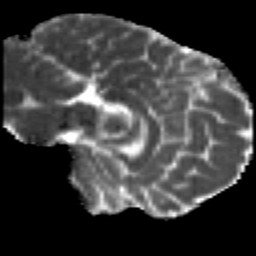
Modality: MD
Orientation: sagittal
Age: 29
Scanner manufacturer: siemens
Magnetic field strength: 3 T
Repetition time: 2.2 s
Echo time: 0.084 s